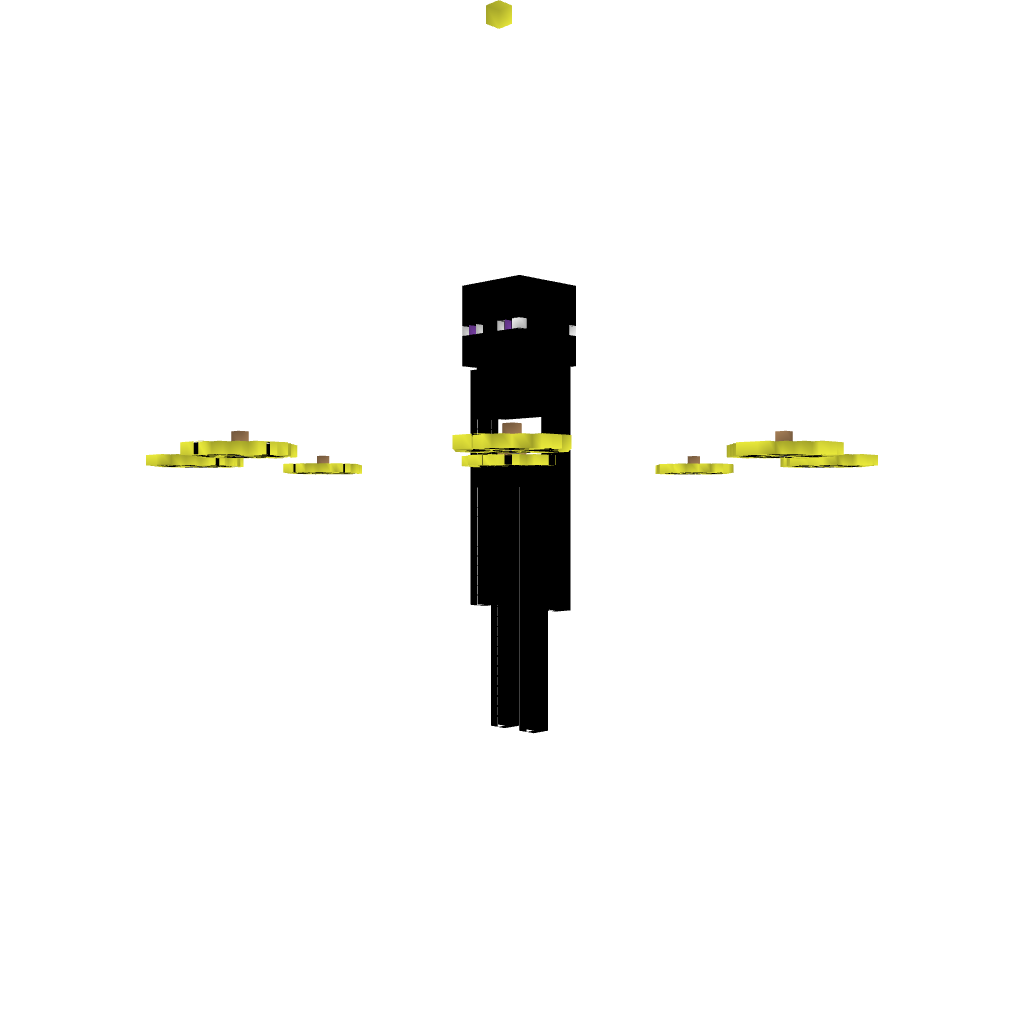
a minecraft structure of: OPenderman SkyWars scematic bad low quality